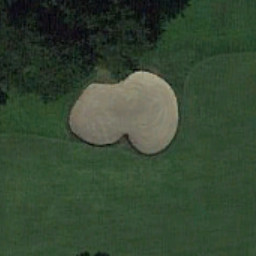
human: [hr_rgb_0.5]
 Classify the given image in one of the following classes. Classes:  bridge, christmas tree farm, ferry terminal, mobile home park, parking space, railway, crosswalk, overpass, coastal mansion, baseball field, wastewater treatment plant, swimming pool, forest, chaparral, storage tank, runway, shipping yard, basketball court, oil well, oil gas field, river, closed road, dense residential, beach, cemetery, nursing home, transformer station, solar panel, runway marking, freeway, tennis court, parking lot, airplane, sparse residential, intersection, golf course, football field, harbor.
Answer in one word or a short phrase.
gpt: golf course